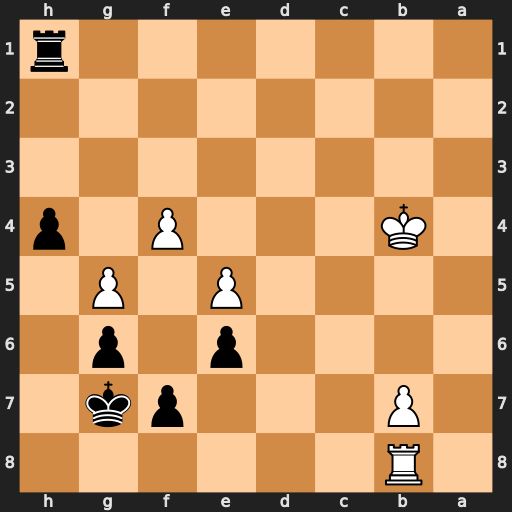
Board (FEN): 1R6/1P3pk1/4p1p1/4P1P1/1K3P1p/8/8/7r
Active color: b
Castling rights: -
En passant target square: -
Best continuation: Rb1+ Kc3 h3 Ra8 h2 b8=Q Rxb8